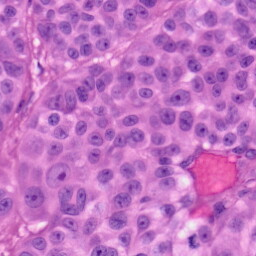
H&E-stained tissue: Skin